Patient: sex M, age 46
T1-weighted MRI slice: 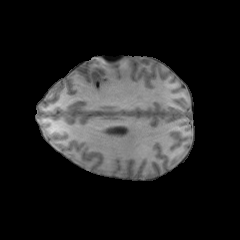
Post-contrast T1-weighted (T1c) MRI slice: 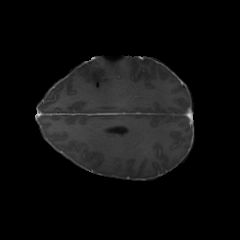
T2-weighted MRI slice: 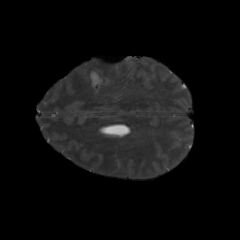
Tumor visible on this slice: no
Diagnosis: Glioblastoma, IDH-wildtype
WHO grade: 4